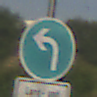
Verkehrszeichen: VorgeschriebeneFahrtrichtungLinks
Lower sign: BesondereFahrzeugeUndTransportgueter8
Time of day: SunriseSunset
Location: Outdoor (Suburban)
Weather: PartlyCloudy
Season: NotSpecified
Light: Natural